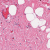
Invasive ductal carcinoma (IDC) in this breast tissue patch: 0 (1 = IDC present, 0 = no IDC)